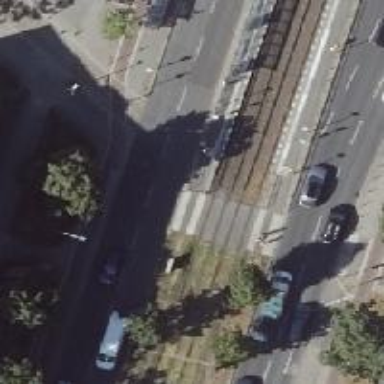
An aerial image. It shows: Uncontrolled tram railway crossing.